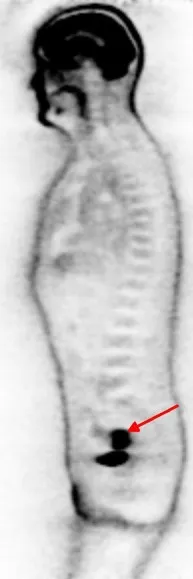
PET image.
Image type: radiology (pet)